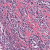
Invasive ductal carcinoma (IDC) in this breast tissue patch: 1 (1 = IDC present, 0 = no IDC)